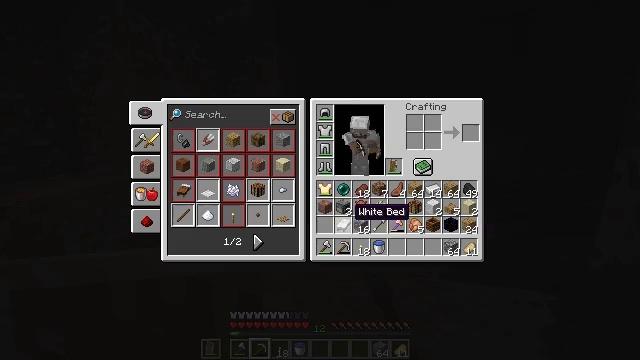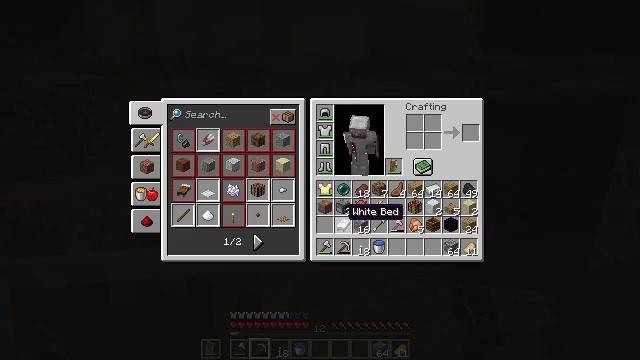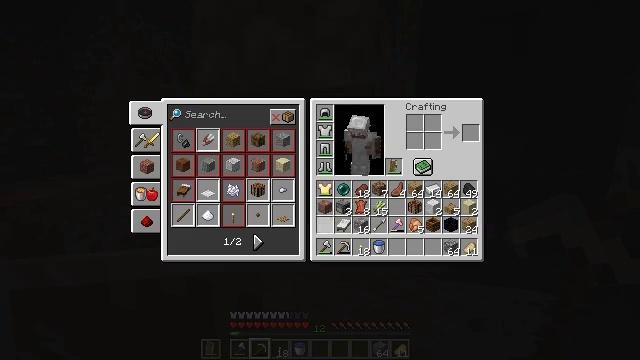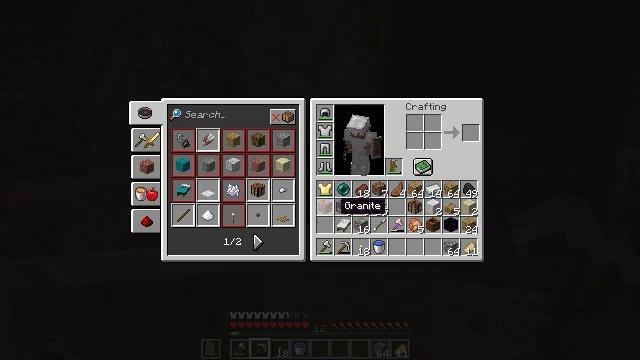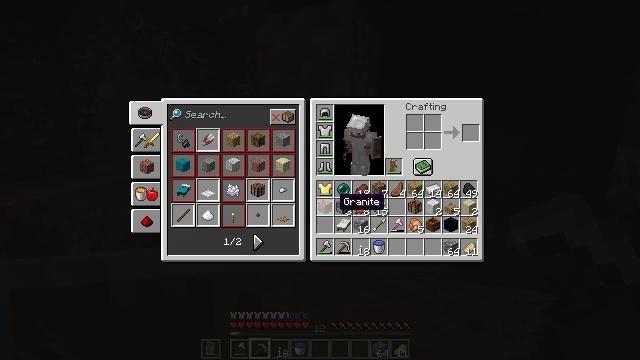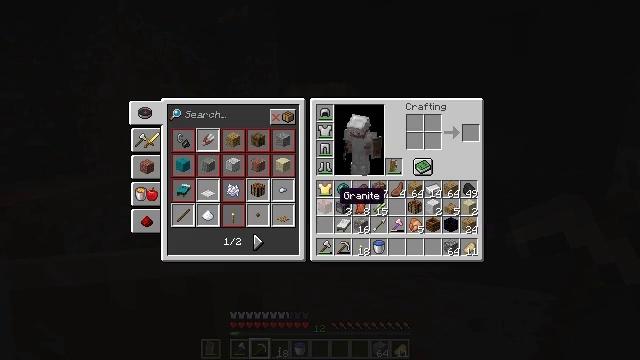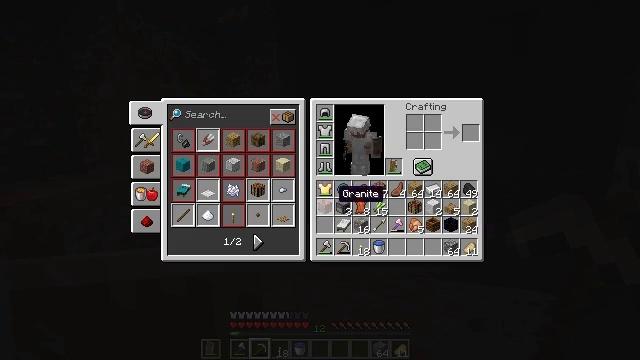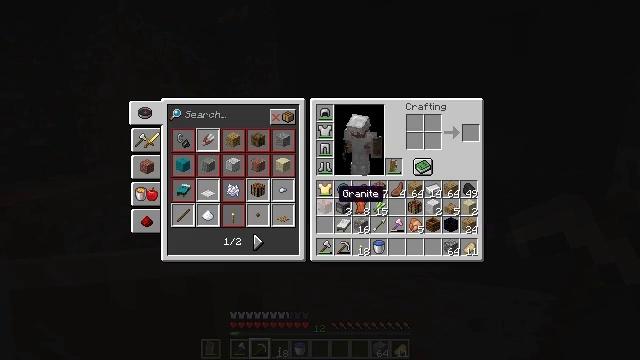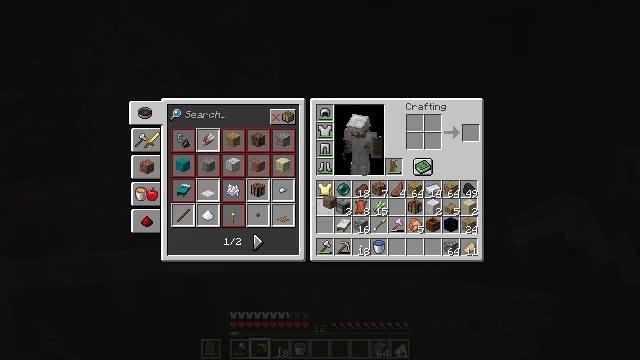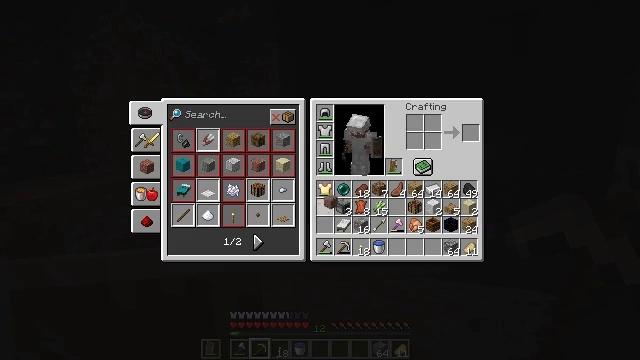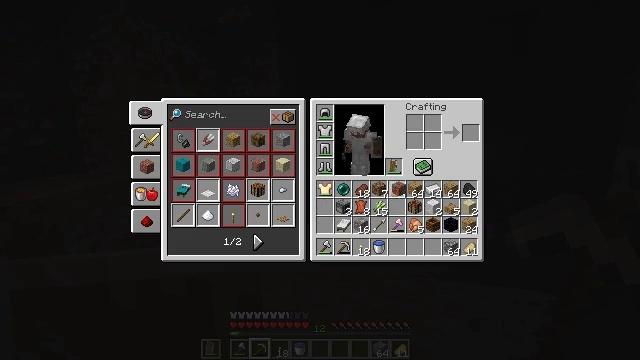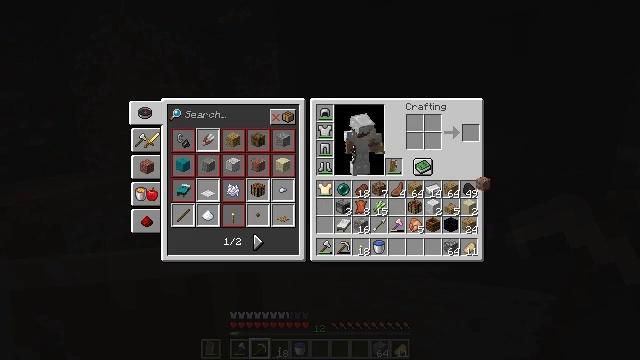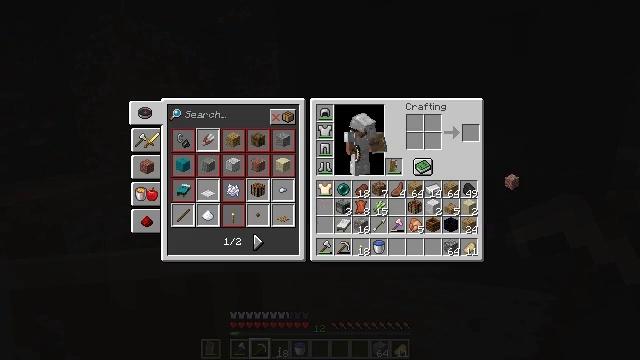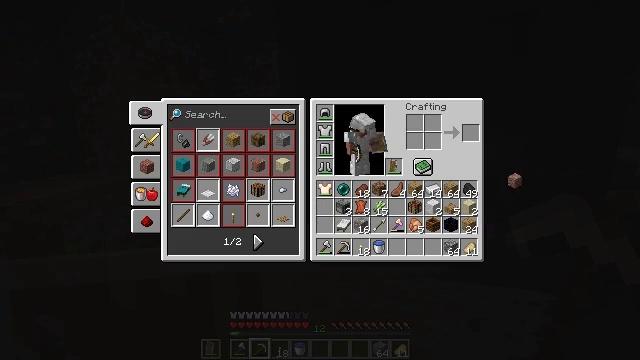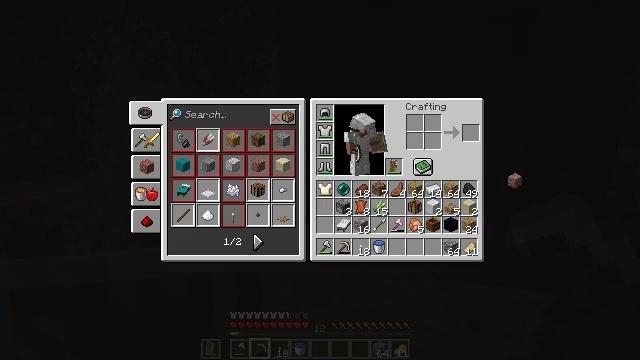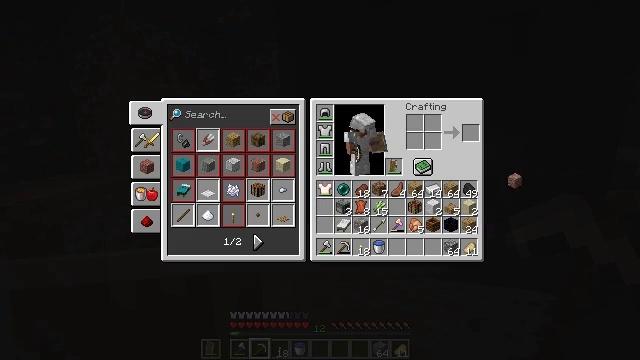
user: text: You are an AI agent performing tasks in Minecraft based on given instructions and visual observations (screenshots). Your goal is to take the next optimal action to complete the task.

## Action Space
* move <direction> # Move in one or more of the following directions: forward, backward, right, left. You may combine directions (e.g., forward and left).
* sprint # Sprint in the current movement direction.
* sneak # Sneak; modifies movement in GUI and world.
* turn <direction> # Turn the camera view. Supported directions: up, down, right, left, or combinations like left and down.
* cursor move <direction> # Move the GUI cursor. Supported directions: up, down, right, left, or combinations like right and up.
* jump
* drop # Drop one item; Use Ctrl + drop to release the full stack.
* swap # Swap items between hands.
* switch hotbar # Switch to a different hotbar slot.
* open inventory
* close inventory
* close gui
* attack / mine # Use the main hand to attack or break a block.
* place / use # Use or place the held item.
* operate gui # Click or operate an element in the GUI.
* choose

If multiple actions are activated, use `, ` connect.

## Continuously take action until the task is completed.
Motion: motion action
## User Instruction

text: Remove a golden chestplate from the inventory.
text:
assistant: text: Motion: open gui
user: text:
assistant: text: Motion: cursor move left
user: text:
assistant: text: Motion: no_op
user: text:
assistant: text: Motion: no_op
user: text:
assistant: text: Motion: no_op
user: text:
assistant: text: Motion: no_op
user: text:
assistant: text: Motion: no_op
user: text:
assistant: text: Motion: operate gui
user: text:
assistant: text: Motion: operate gui
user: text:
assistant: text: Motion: cursor move right and up, operate gui
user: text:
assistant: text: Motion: cursor move right
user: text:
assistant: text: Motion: cursor move right
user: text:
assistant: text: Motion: no_op
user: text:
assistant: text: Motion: operate gui
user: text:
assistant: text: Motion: operate gui
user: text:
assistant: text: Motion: cursor move left, operate gui
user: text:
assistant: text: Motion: cursor move left and down
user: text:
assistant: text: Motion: cursor move left
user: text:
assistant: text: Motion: cursor move left
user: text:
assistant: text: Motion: no_op
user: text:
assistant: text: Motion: cursor move left
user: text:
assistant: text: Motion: no_op
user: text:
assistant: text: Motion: no_op
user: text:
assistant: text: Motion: no_op
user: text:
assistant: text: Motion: no_op
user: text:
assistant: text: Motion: no_op
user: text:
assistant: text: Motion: no_op
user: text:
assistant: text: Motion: cursor move right
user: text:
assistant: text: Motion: cursor move right
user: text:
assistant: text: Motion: cursor move right